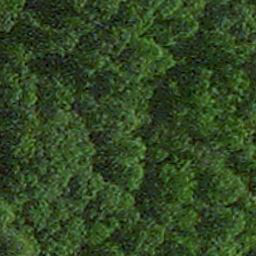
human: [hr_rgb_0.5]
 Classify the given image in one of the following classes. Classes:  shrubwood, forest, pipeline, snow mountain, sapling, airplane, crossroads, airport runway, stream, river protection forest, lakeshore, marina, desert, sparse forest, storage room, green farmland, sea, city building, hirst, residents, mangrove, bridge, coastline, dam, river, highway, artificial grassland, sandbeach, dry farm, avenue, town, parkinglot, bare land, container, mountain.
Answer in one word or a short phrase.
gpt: forest